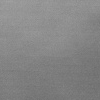
Atmospheric dust classification: dusty